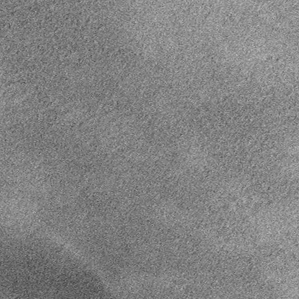
Label: frost